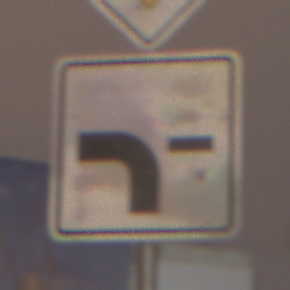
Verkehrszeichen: VerlaufVorfahrtsstrasse6
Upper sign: Vorfahrtsstrasse
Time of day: Night
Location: Outdoor (Urban)
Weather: Overcast
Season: Winter
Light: Artificial